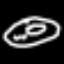
Label: donut